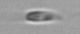
Label: flagellate_morphotype3